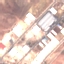
Label: Industrial